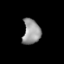
Tissue: lung
Cell type: Fibroblasts
Senescence score: 0.1911
Nuclear area (px): 438
Mean DAPI intensity: 150.591